Question: I Have a GridLayout filled with Composites in a random order. Now I'm sorting the Composites that are filling the GridLayout in a List/Collection and want to order them like the sort result from my List/Collection. I tried to do it by allocating them again to their parent so they are in the right order, but for some reason nothing happened. Then I tried to cache them in a Composite you don't see and then bring them back to the parent with the same method as in the first attempt. No change at all. Anyone has a pointer? I'm ordering by date, just in case /so want to know.
Thats how my grid looks like, now I want to order them like in my arrayList();

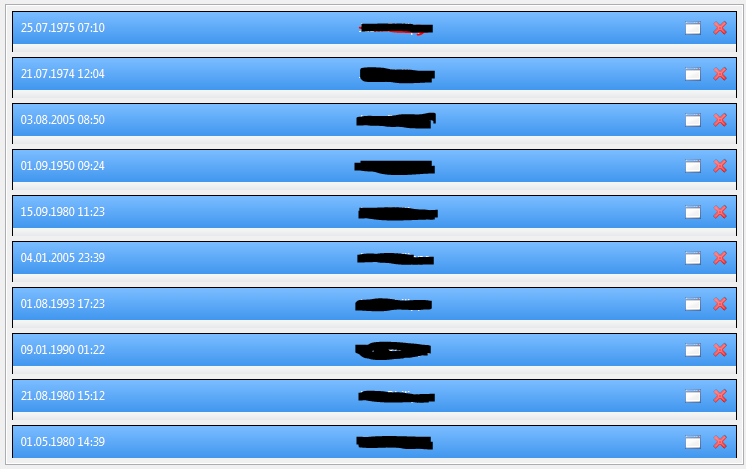
Answer: The methods you are looking for are 'Control#moveAbove(Control control)' and 'Control#moveBelow(Control control)' to reorder the items:
'''
private static List<Label> labels = new ArrayList<Label>();
private static List<Color> colors = new ArrayList<Color>();
public static void main(String[] args)
{
Display display = new Display();
final Shell shell = new Shell(display);
shell.setText("Stackoverflow");
shell.setLayout(new RowLayout(SWT.VERTICAL));
colors.add(display.getSystemColor(SWT.COLOR_BLUE));
colors.add(display.getSystemColor(SWT.COLOR_CYAN));
colors.add(display.getSystemColor(SWT.COLOR_GREEN));
colors.add(display.getSystemColor(SWT.COLOR_YELLOW));
colors.add(display.getSystemColor(SWT.COLOR_RED));
for (int i = 0; i < 5; i++)
{
Label label = new Label(shell, SWT.BORDER);
label.setText("Button " + i);
label.setBackground(colors.get(i));
labels.add(label);
}
Button sortButton = new Button(shell, SWT.TOGGLE);
sortButton.setText("Sort");
sortButton.addListener(SWT.Selection, new Listener()
{
@Override
public void handleEvent(Event e)
{
Button source = (Button) e.widget;
final boolean asc = source.getSelection();
Label oldFirst = labels.get(0);
Collections.sort(labels, new Comparator<Label>()
{
@Override
public int compare(Label o1, Label o2)
{
int result = o1.getText().compareTo(o2.getText());
if (asc)
result = -result;
return result;
}
});
Label label = labels.get(0);
label.moveAbove(oldFirst);
for (int i = 1; i < labels.size(); i++)
{
labels.get(i).moveBelow(labels.get(i - 1));
}
shell.layout();
}
});
shell.pack();
shell.open();
while (!shell.isDisposed())
{
if (!display.readAndDispatch())
display.sleep();
}
display.dispose();
}
'''
After starting:

After pressing the button: